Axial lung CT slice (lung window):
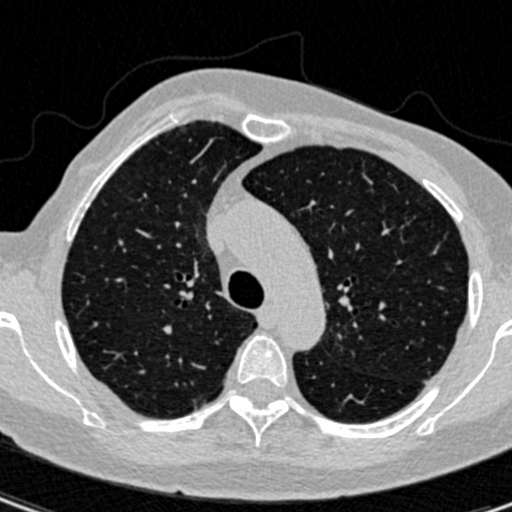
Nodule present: no